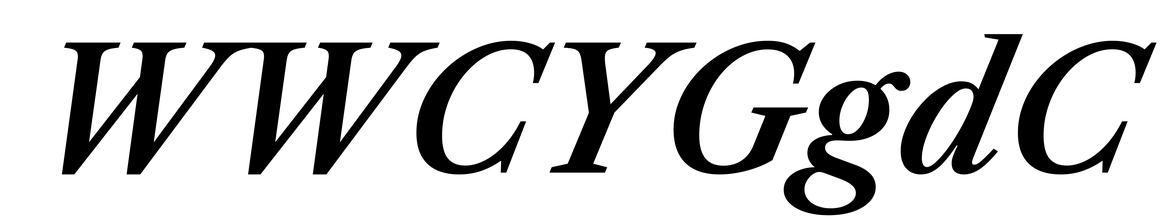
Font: LibreCaslonText-Italic_SemiBold_Italic